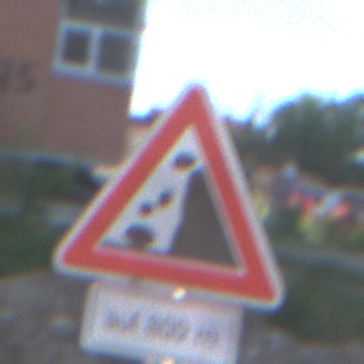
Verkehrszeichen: SteinschlagRechts
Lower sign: LaengeEinerStrecke5
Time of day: MorningAfternoon
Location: Outdoor (Suburban)
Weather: PartlyCloudy
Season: NotSpecified
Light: Natural